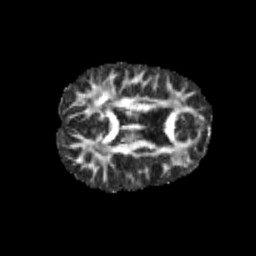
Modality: FA
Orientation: axial
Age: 10
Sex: female
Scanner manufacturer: siemens
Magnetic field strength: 3 T
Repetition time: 3.8 s
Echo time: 0.07 s